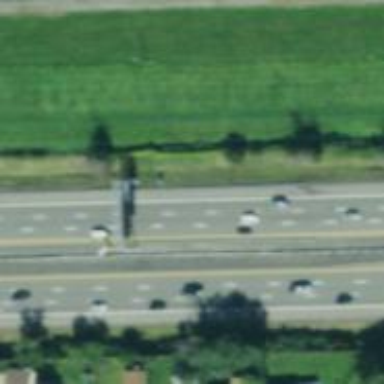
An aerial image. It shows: Asphalt motorway.